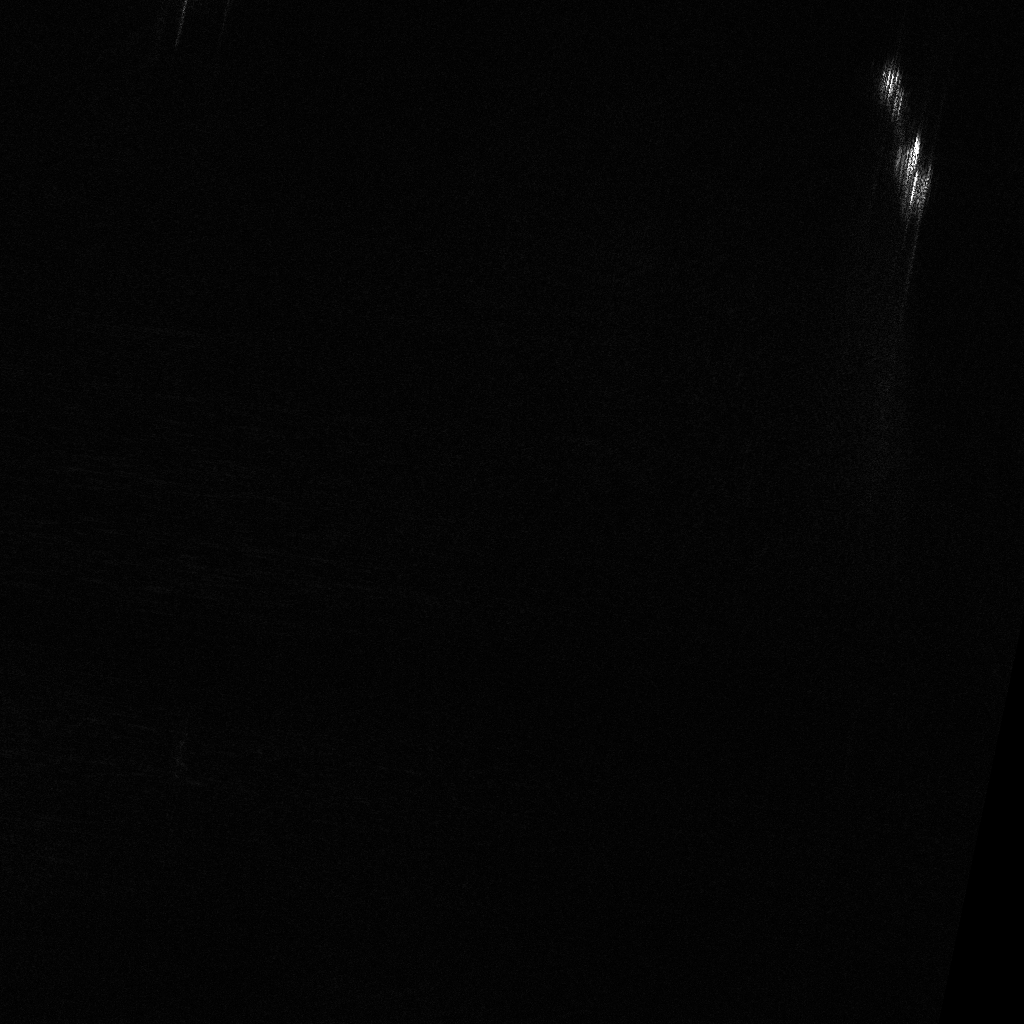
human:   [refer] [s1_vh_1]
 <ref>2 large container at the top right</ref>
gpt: <box>[[84, 7, 90, 10, 90], [85, 15, 92, 18, 78]]</box>